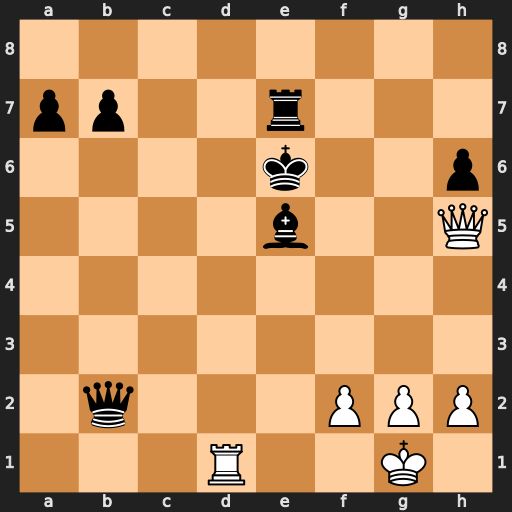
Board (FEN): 8/pp2r3/4k2p/4b2Q/8/8/1q3PPP/3R2K1
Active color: w
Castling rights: -
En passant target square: -
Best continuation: Qg6+ Bf6 Qg8+ Kf5 g4+ Kf4 Qg6